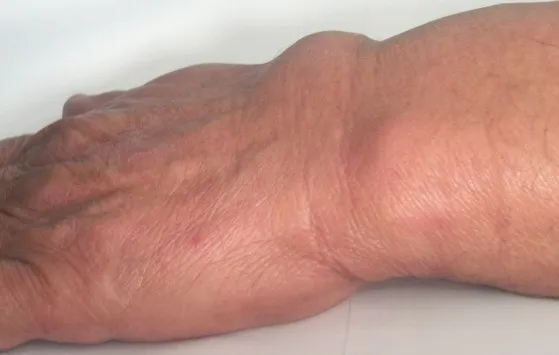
Showing swelling on the dorsal forearm.
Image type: medical_photograph (skin_photograph)